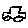
Label: car